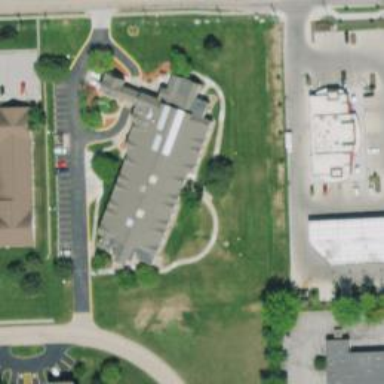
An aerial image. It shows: Apartment building serving as nursing home and social facility.